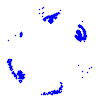
Particle: pion